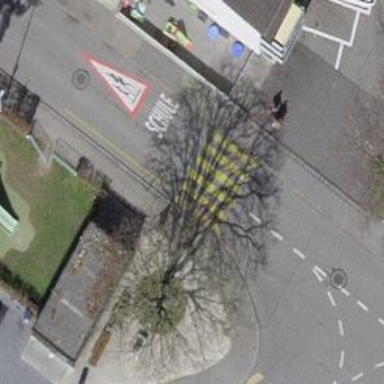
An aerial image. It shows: Marked road crossing.